Modality: planning_CT
Slice 113 of 159
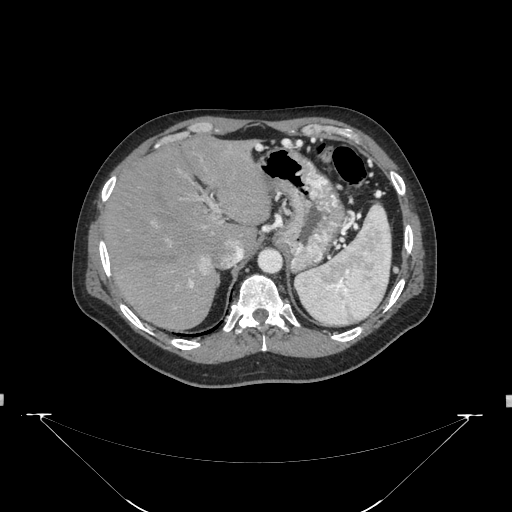